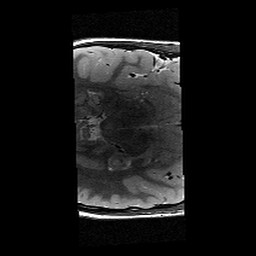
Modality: T2w
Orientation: axial
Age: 9
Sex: male
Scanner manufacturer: siemens
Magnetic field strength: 3 T
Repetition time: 9.23 s
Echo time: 0.067 s